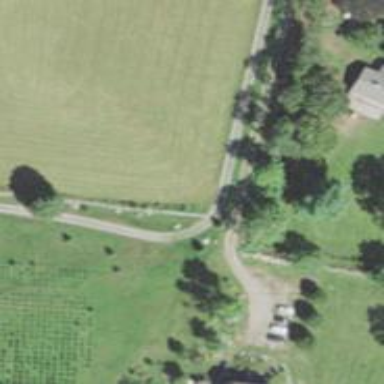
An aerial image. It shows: Residential driveway.